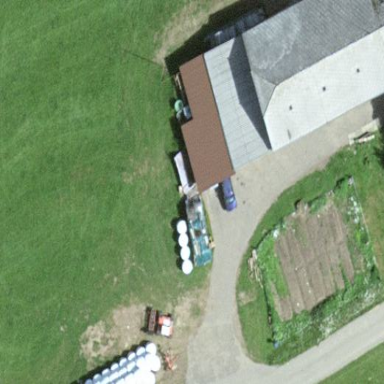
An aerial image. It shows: Farmyard area.